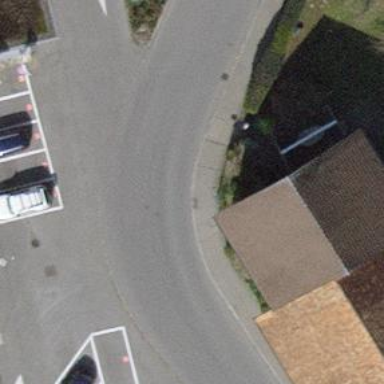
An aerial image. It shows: Asphalt road designated for service vehicles.